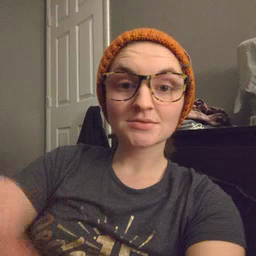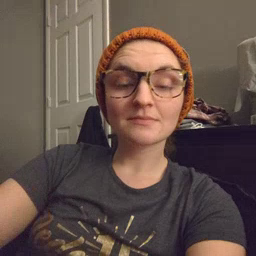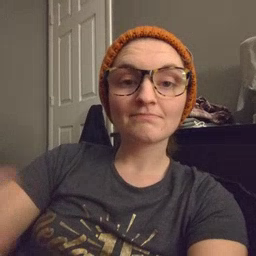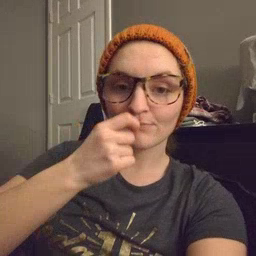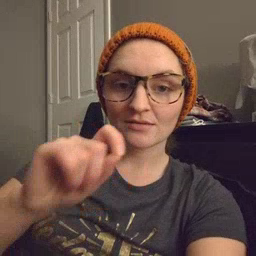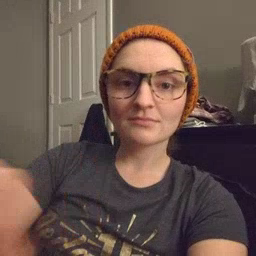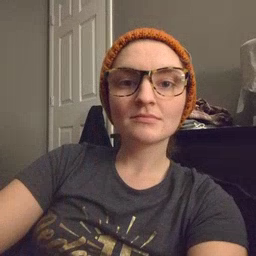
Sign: pen